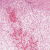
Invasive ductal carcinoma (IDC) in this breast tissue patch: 0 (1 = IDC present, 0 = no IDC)